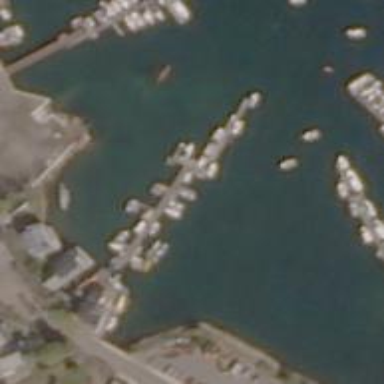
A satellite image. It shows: Man-made pier.